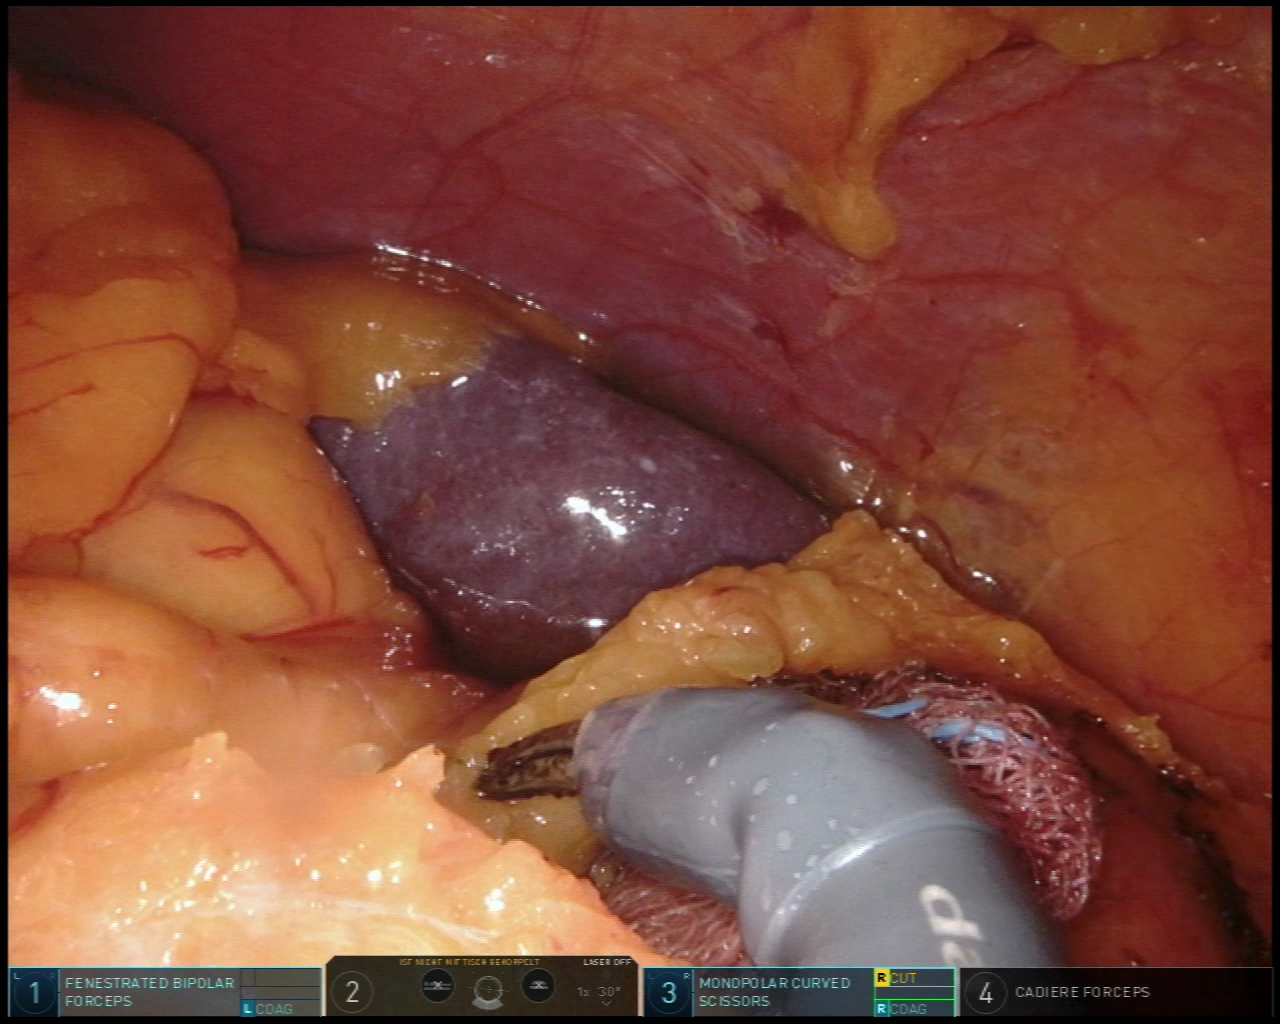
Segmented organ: spleen
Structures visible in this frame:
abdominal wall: yes
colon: no
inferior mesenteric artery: no
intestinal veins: no
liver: no
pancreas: no
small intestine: no
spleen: yes
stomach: no
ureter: no
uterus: no
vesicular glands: no